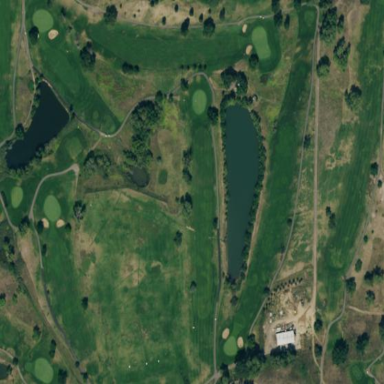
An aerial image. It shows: Golf course surrounded by greenery.